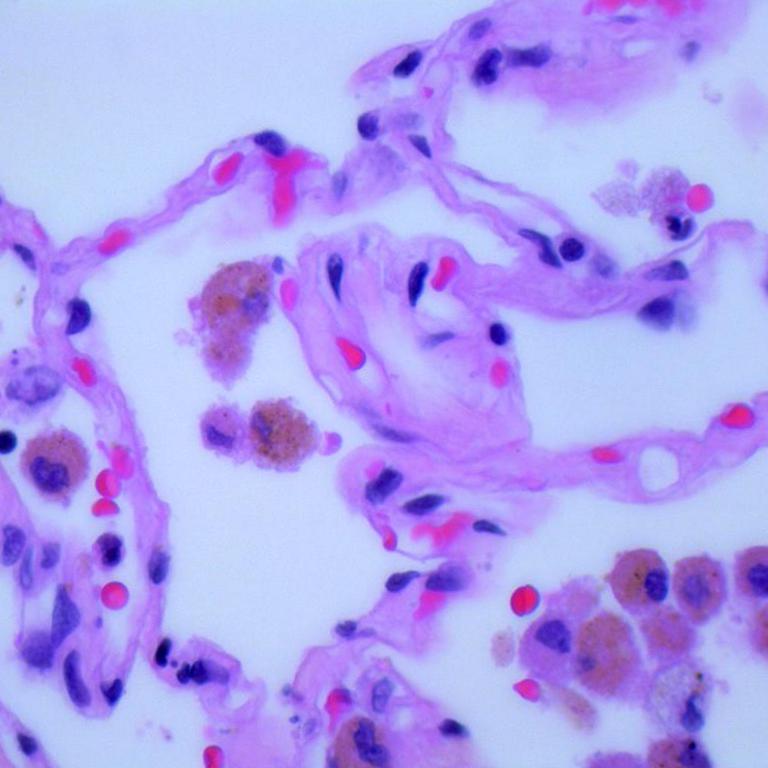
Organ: lung
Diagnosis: benign